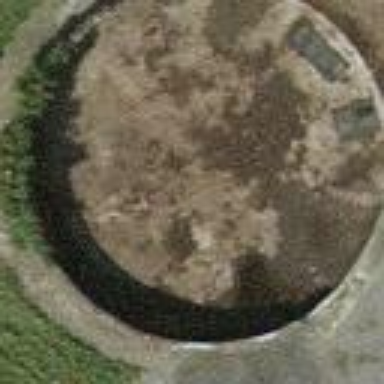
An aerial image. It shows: Storage tank that is man-made.